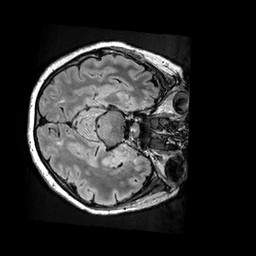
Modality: FLAIR
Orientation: axial
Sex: female
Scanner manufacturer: siemens
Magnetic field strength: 3 T
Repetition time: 5 s
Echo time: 0.395 s